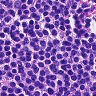
Metastatic tissue present: no